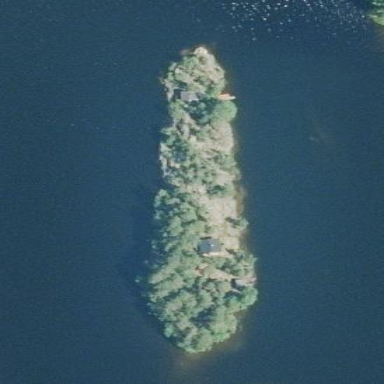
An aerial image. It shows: Island covered with woodland.